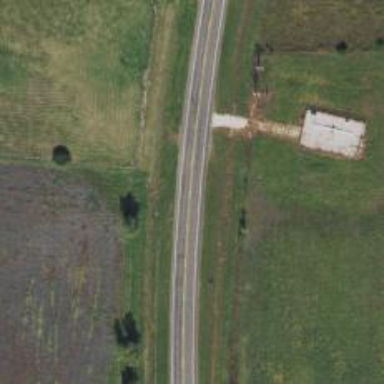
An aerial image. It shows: Secondary road.